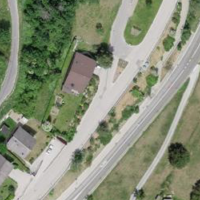
EUNIS habitat code: 54
Species observed at this site:
Lepidium draba